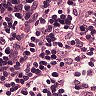
Metastatic tissue present: no